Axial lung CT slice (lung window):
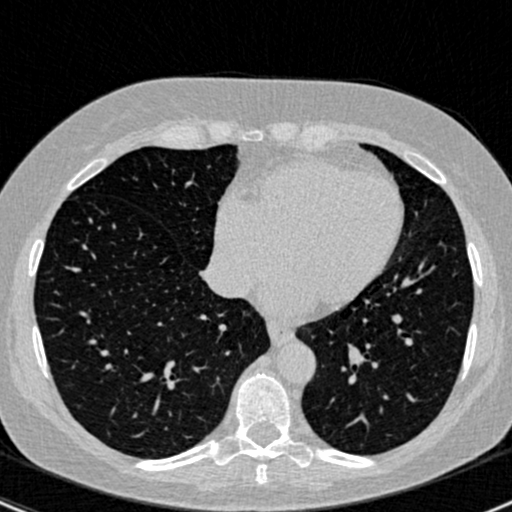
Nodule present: no